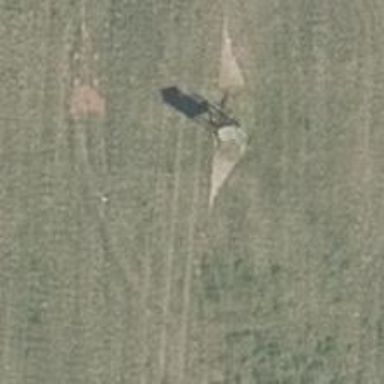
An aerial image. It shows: Hunting stand.